Interaction volume radius: 5 \u00c5
Interaction volume height: 25 \u00c5
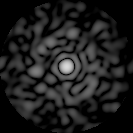
Disorder parameter: 0.8625